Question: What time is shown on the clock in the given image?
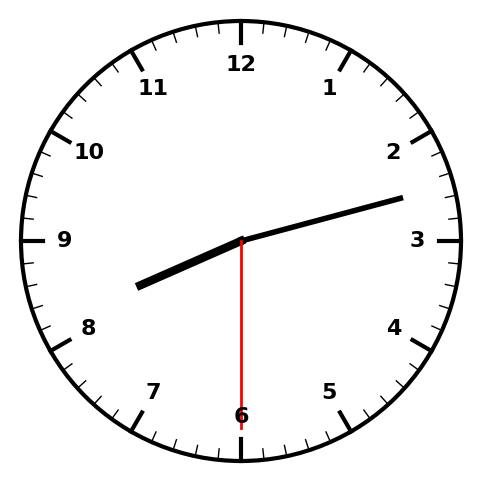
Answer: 08:12:30